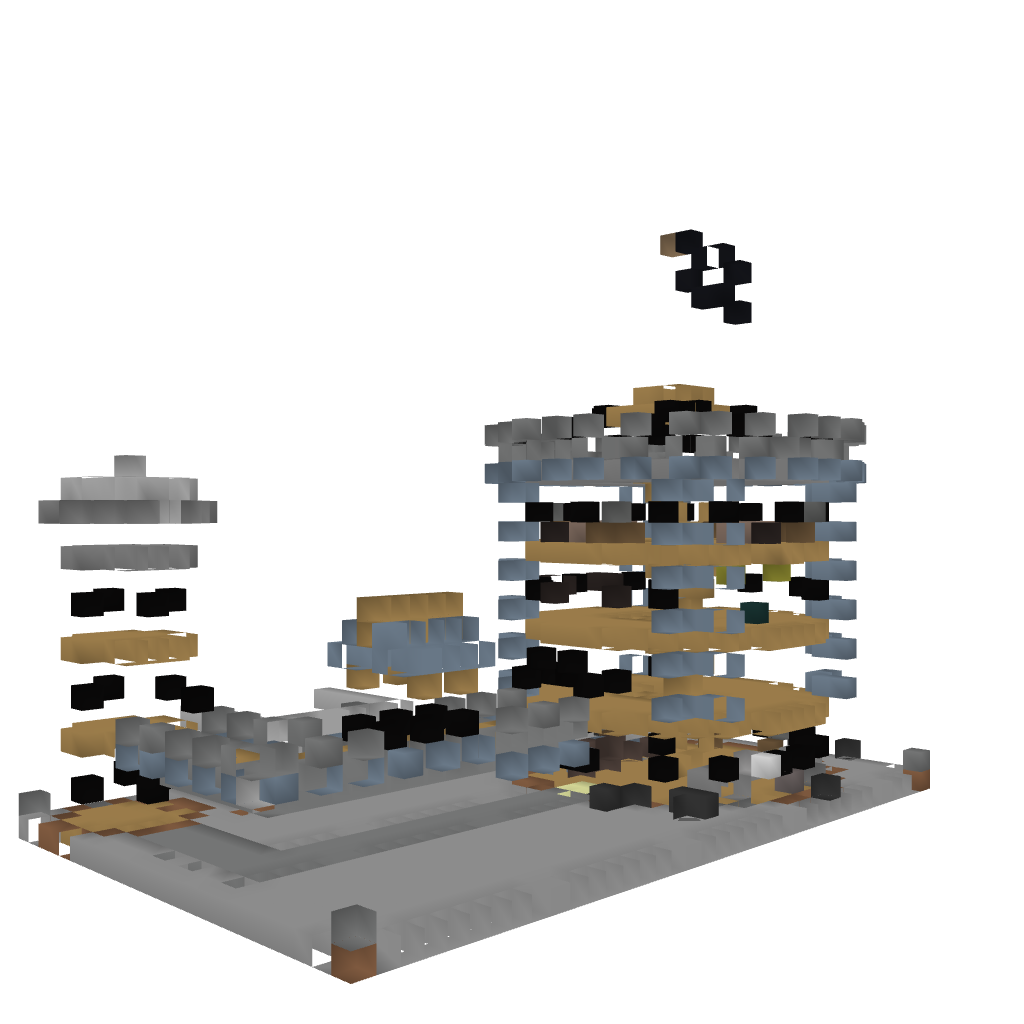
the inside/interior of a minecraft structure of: Ramshorn Fortress